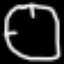
Label: clock